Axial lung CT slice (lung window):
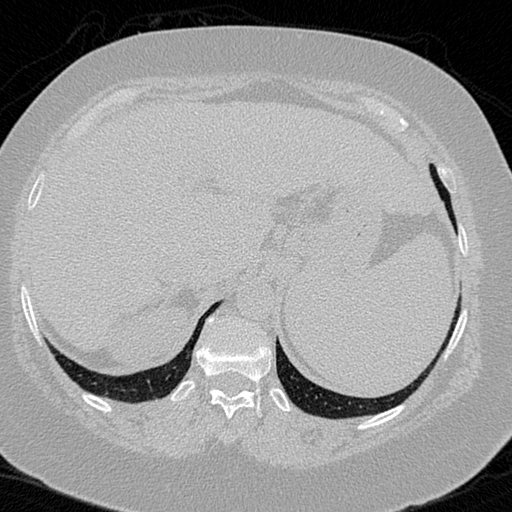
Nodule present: no